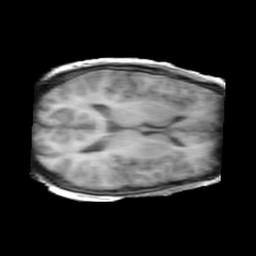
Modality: T1w
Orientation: axial
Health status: ill
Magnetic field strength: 3 T